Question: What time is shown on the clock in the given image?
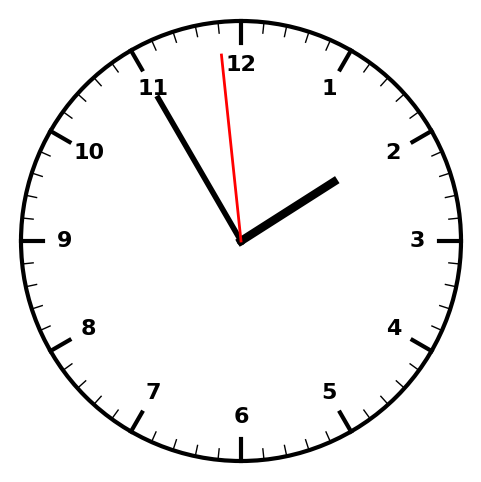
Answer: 01:54:59